Question: We are developing software for slide show creation and use OpenGL.
We use FBO + PBO for fast data reading from VGA to RAM but on some video cards from ATI we faced with the following problems:
1. swapping RGB components
2. pixel shifting
There are no problems if we do not use PBO.
Also we have noticed that the aspect ratio of PBO/FBO (4:3) solve the pixel shifting problem.
Any thoughts or suggestions?
Here are more details:
-
PBO code:
'''
public bool PBO_Initialize(
int bgl_size_w,
int bgl_size_h)
{
PBO_Release();
if (mCSGL12Control1 != null)
{
GL mGL = mCSGL12Control1.GetGL();
mCSGL12Control1.wgl_MakeCurrent();
//
// check PBO is supported by your video card
if (mGL.bglGenBuffersARB == true &&
mGL.bglBindBufferARB == true &&
mGL.bglBufferDataARB == true &&
mGL.bglBufferSubDataARB == true &&
mGL.bglMapBufferARB == true &&
mGL.bglUnmapBufferARB == true &&
mGL.bglDeleteBuffersARB == true &&
mGL.bglGetBufferParameterivARB == true)
{
mGL.glGenBuffersARB(2, _pbo_imageBuffers);
int clientHeight1 = bgl_size_h / 2;
int clientHeight2 = bgl_size_h - clientHeight1;
int clientSize1 = bgl_size_w * clientHeight1 * 4;
int clientSize2 = bgl_size_w * clientHeight2 * 4;
mGL.glBindBufferARB(GL.GL_PIXEL_PACK_BUFFER_ARB, _pbo_imageBuffers[0]);
mGL.glBufferDataARB(GL.GL_PIXEL_PACK_BUFFER_ARB, clientSize1, IntPtr.Zero,
GL.GL_STREAM_READ_ARB);
mGL.glBindBufferARB(GL.GL_PIXEL_PACK_BUFFER_ARB, _pbo_imageBuffers[1]);
mGL.glBufferDataARB(GL.GL_PIXEL_PACK_BUFFER_ARB, clientSize2, IntPtr.Zero,
GL.GL_STREAM_READ_ARB);
return true;
}
}
return false;
}
'''
...
PBO read data back to memory
'''
int clientHeight1 = _bgl_size_h / 2;
int clientHeight2 = _bgl_size_h - clientHeight1;
int clientSize1 = _bgl_size_w * clientHeight1 * 4;
int clientSize2 = _bgl_size_w * clientHeight2 * 4;
//mGL.glPushAttrib(GL.GL_VIEWPORT_BIT | GL.GL_COLOR_BUFFER_BIT);
// Bind two different buffer objects and start the glReadPixels
// asynchronously. Each call will return directly after
// starting the DMA transfer.
mGL.glBindBufferARB(GL.GL_PIXEL_PACK_BUFFER_ARB, _pbo_imageBuffers[0]);
mGL.glReadPixels(0, 0, _bgl_size_w, clientHeight1, imageFormat,
pixelTransferMethod, IntPtr.Zero);
mGL.glBindBufferARB(GL.GL_PIXEL_PACK_BUFFER_ARB, _pbo_imageBuffers[1]);
mGL.glReadPixels(0, clientHeight1, _bgl_size_w, clientHeight2, imageFormat,
pixelTransferMethod, IntPtr.Zero);
//mGL.glPopAttrib();
mGL.glBindFramebufferEXT(GL.GL_FRAMEBUFFER_EXT, 0);
// Process partial images. Mapping the buffer waits for
// outstanding DMA transfers into the buffer to finish.
mGL.glBindBufferARB(GL.GL_PIXEL_PACK_BUFFER_ARB, _pbo_imageBuffers[0]);
IntPtr pboMemory1 = mGL.glMapBufferARB(GL.GL_PIXEL_PACK_BUFFER_ARB,
GL.GL_READ_ONLY_ARB);
mGL.glBindBufferARB(GL.GL_PIXEL_PACK_BUFFER_ARB, _pbo_imageBuffers[1]);
IntPtr pboMemory2 = mGL.glMapBufferARB(GL.GL_PIXEL_PACK_BUFFER_ARB,
GL.GL_READ_ONLY_ARB);
System.Runtime.InteropServices.Marshal.Copy(pboMemory1, _bgl_rgbaData_out, 0, clientSize1);
System.Runtime.InteropServices.Marshal.Copy(pboMemory2, _bgl_rgbaData_out, clientSize1, clientSize2);
// Unmap the image buffers
mGL.glBindBufferARB(GL.GL_PIXEL_PACK_BUFFER_ARB, _pbo_imageBuffers[0]);
mGL.glUnmapBufferARB(GL.GL_PIXEL_PACK_BUFFER_ARB);
mGL.glBindBufferARB(GL.GL_PIXEL_PACK_BUFFER_ARB, _pbo_imageBuffers[1]);
mGL.glUnmapBufferARB(GL.GL_PIXEL_PACK_BUFFER_ARB);
'''
FBO initialization
'''
private static void FBO_Initialize(GL mGL,
ref int[] bgl_texture,
ref int[] bgl_framebuffer,
ref int[] bgl_renderbuffer,
ref byte[] bgl_rgbaData,
int bgl_size_w,
int bgl_size_h)
{
// Texture
mGL.glGenTextures(1, bgl_texture);
mGL.glBindTexture(GL.GL_TEXTURE_2D, bgl_texture[0]);
mGL.glTexParameteri(GL.GL_TEXTURE_2D, GL.GL_TEXTURE_MAG_FILTER, GL.GL_NEAREST);
mGL.glTexParameteri(GL.GL_TEXTURE_2D, GL.GL_TEXTURE_MIN_FILTER, GL.GL_NEAREST);
mGL.glTexParameteri(GL.GL_TEXTURE_2D, GL.GL_TEXTURE_WRAP_S, GL.GL_CLAMP_TO_EDGE);
mGL.glTexParameteri(GL.GL_TEXTURE_2D, GL.GL_TEXTURE_WRAP_T, GL.GL_CLAMP_TO_EDGE);
IntPtr null_ptr = new IntPtr(0);
// <null> means reserve texture memory, but texels are undefined
mGL.glTexImage2D(GL.GL_TEXTURE_2D, 0, GL.GL_RGBA, bgl_size_w, bgl_size_h, 0, GL.GL_RGBA, GL.GL_UNSIGNED_BYTE, null_ptr);
//
mGL.glGenFramebuffersEXT(1, bgl_framebuffer);
mGL.glBindFramebufferEXT(GL.GL_FRAMEBUFFER_EXT, bgl_framebuffer[0]);
mGL.glGenRenderbuffersEXT(1, bgl_renderbuffer);
mGL.glBindRenderbufferEXT(GL.GL_RENDERBUFFER_EXT, bgl_renderbuffer[0]);
mGL.glRenderbufferStorageEXT(GL.GL_RENDERBUFFER_EXT, GL.GL_DEPTH_COMPONENT24, bgl_size_w, bgl_size_h);
mGL.glFramebufferTexture2DEXT(GL.GL_FRAMEBUFFER_EXT, GL.GL_COLOR_ATTACHMENT0_EXT,
GL.GL_TEXTURE_2D, bgl_texture[0], 0);
mGL.glFramebufferRenderbufferEXT(GL.GL_FRAMEBUFFER_EXT, GL.GL_DEPTH_ATTACHMENT_EXT,
GL.GL_RENDERBUFFER_EXT, bgl_renderbuffer[0]);
// Errors?
int status = mGL.glCheckFramebufferStatusEXT(GL.GL_FRAMEBUFFER_EXT);
if (status != GL.GL_FRAMEBUFFER_COMPLETE_EXT || mGL.glGetError() != GL.GL_NO_ERROR)
{
mGL.glFramebufferTexture2DEXT(GL.GL_FRAMEBUFFER_EXT, GL.GL_COLOR_ATTACHMENT0_EXT,
GL.GL_TEXTURE_2D, 0, 0);
mGL.glFramebufferRenderbufferEXT(GL.GL_FRAMEBUFFER_EXT, GL.GL_DEPTH_ATTACHMENT_EXT,
GL.GL_RENDERBUFFER_EXT, 0);
mGL.glBindTexture(GL.GL_TEXTURE_2D, 0);
mGL.glDeleteTextures(1, bgl_texture);
mGL.glBindRenderbufferEXT(GL.GL_RENDERBUFFER_EXT, 0);
mGL.glDeleteRenderbuffersEXT(1, bgl_renderbuffer);
mGL.glBindFramebufferEXT(GL.GL_FRAMEBUFFER_EXT, 0);
mGL.glDeleteFramebuffersEXT(1, bgl_framebuffer);
throw new Exception("Bad framebuffer.");
}
mGL.glDrawBuffer(GL.GL_COLOR_ATTACHMENT0_EXT);
mGL.glReadBuffer(GL.GL_COLOR_ATTACHMENT0_EXT); // For glReadPixels()
mGL.glBindFramebufferEXT(GL.GL_FRAMEBUFFER_EXT, 0);
mGL.glDrawBuffer(GL.GL_BACK);
mGL.glReadBuffer(GL.GL_BACK);
mGL.glBindTexture(GL.GL_TEXTURE_2D, 0);
bgl_rgbaData = new byte[bgl_size_w * bgl_size_h * 4];
}
'''

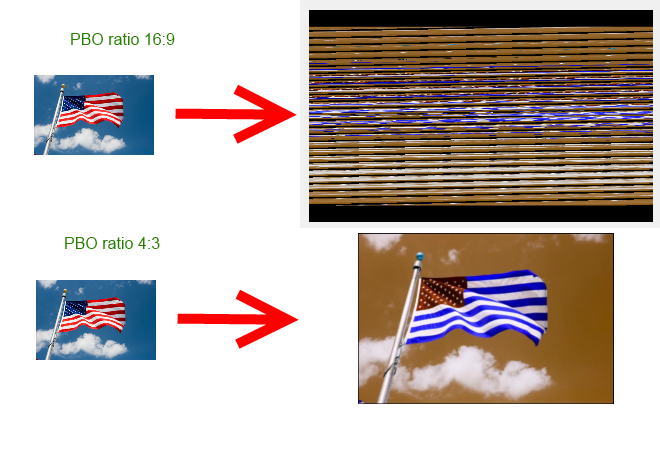
Answer: It seems that re-installing/updating VGA Driver does solve this problem.
Really strange behaviour (also, it may be that the official notebook driver is old/buggy/etc. and causes the problem, so updating with the latest driver from AMD, for this vga-chip series, seems affect/solve the problem. Also I'm not sure if the previouse driver was set up correct thus I say re-installing/updating)
Thank you all for help.